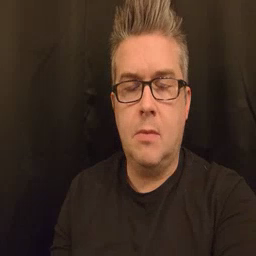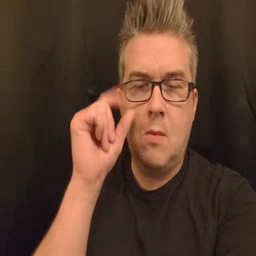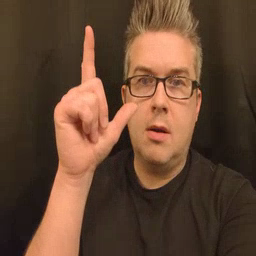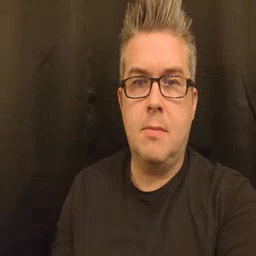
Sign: wake